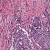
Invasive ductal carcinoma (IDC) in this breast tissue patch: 1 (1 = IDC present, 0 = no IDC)